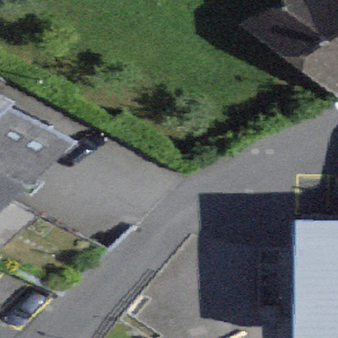
Label: other